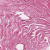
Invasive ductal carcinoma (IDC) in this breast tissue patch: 0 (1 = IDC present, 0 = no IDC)